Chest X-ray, PA view. Patient: 65 years old, sex M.
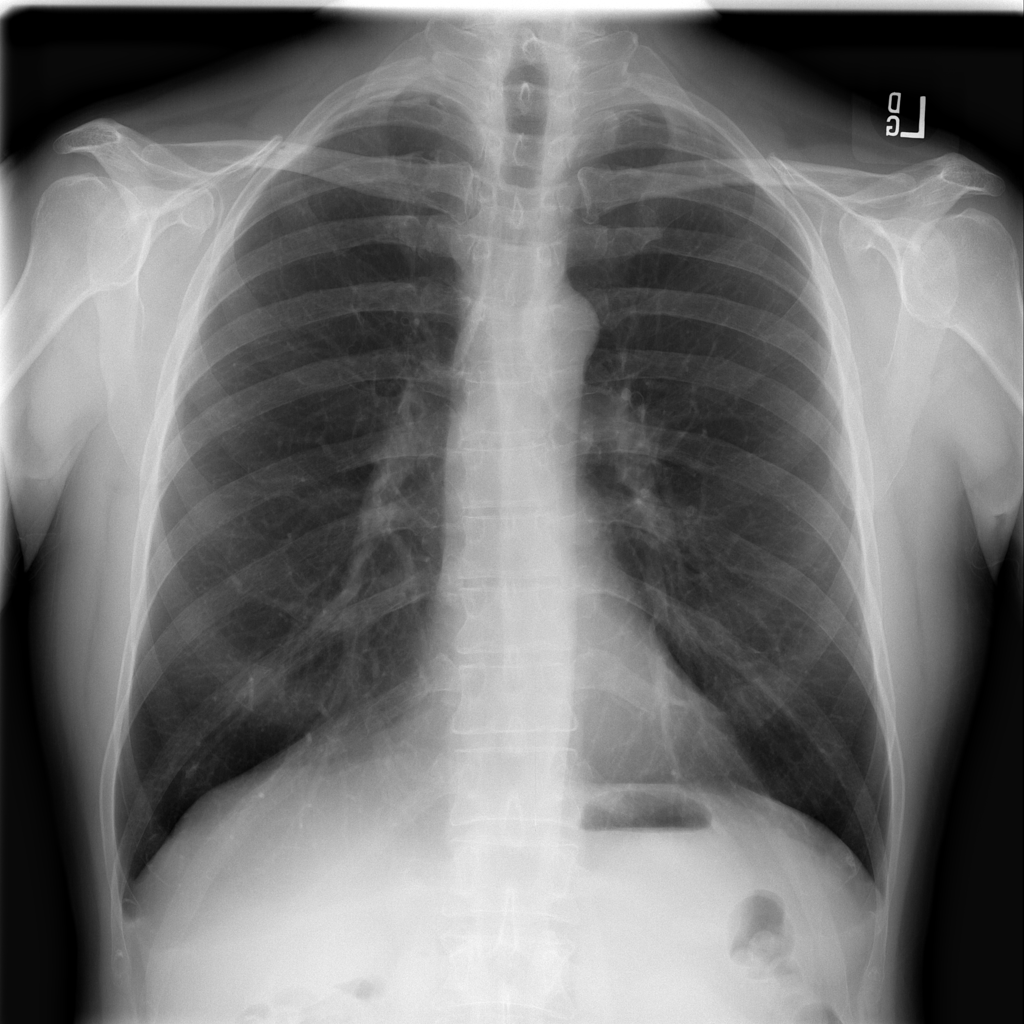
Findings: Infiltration